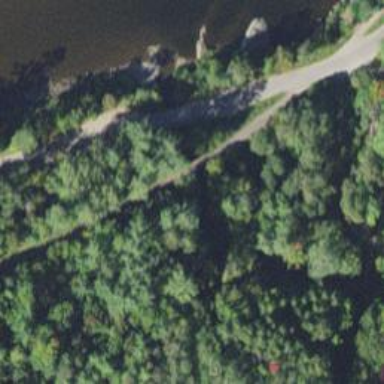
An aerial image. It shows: Path that crosses abandoned railway on bridge.